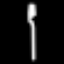
Label: fork